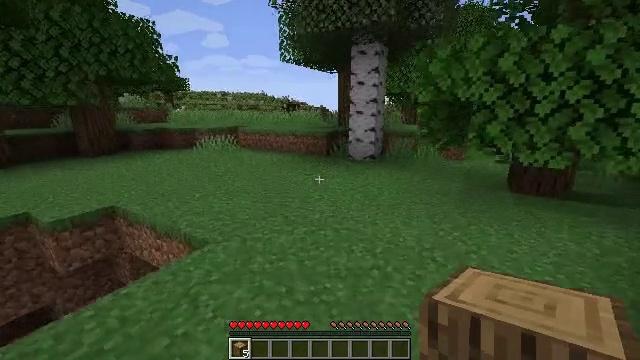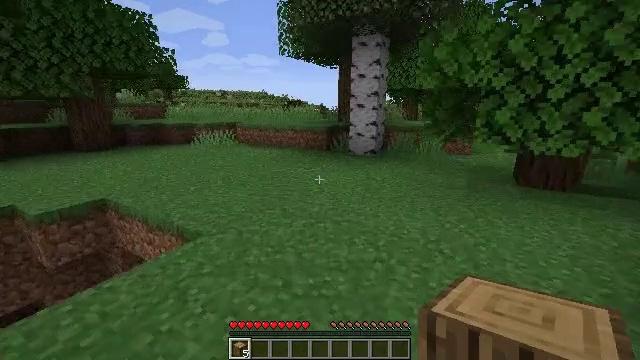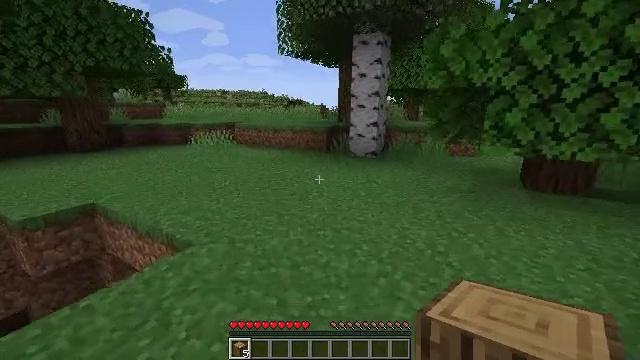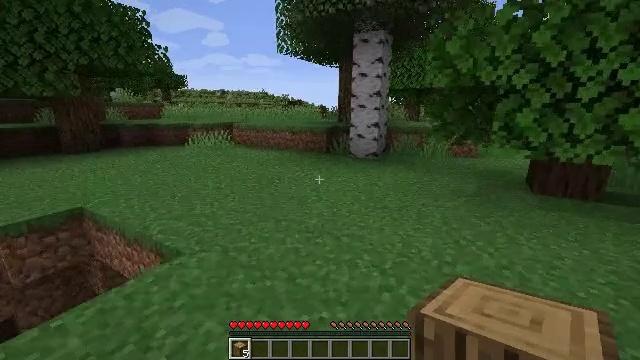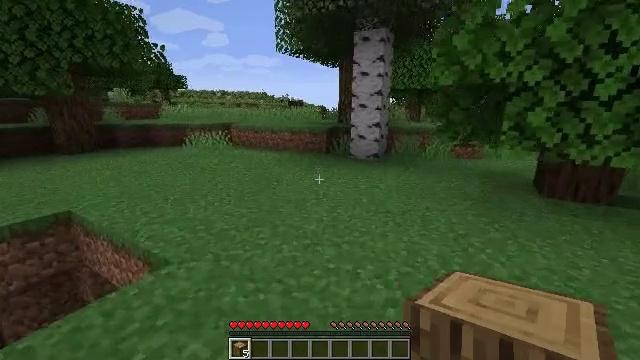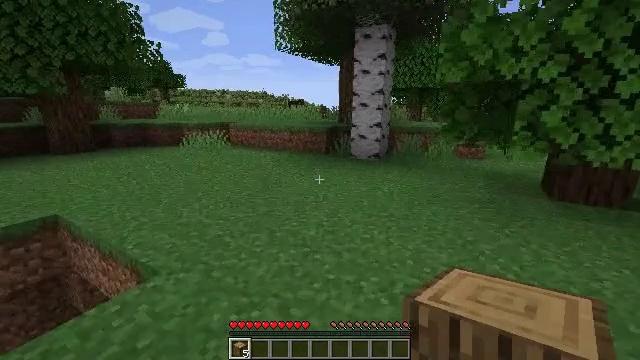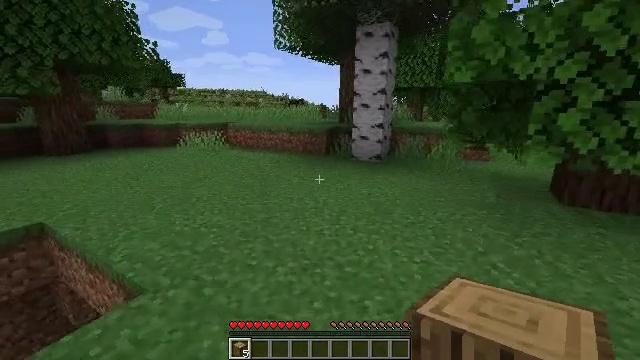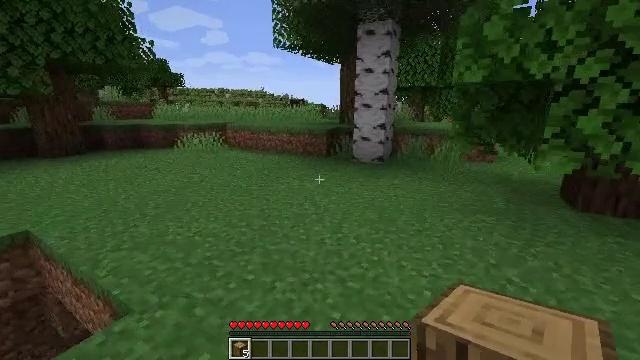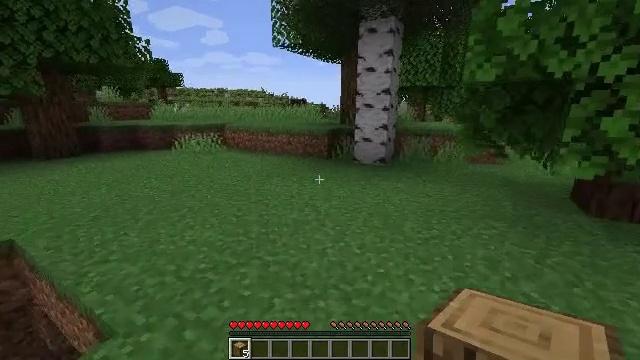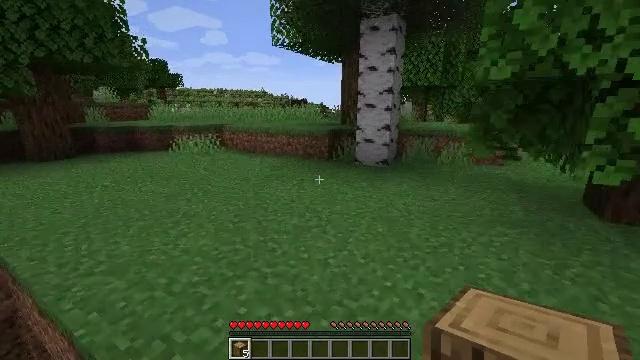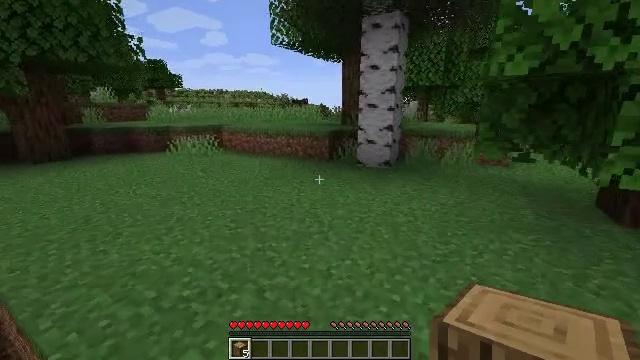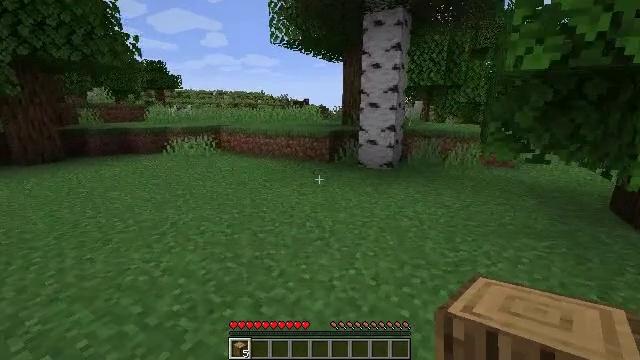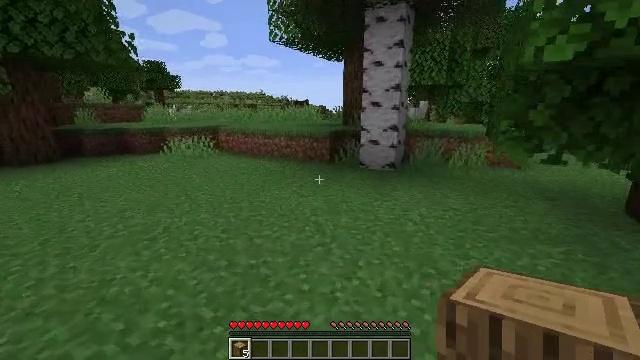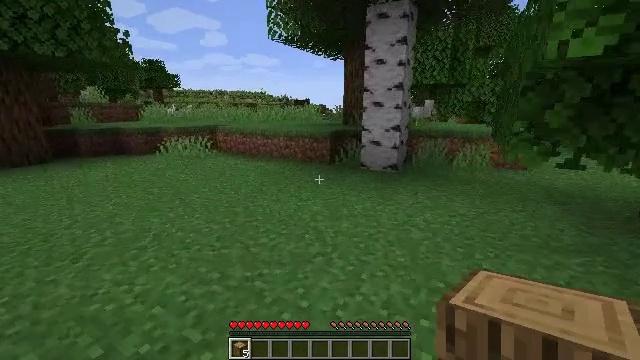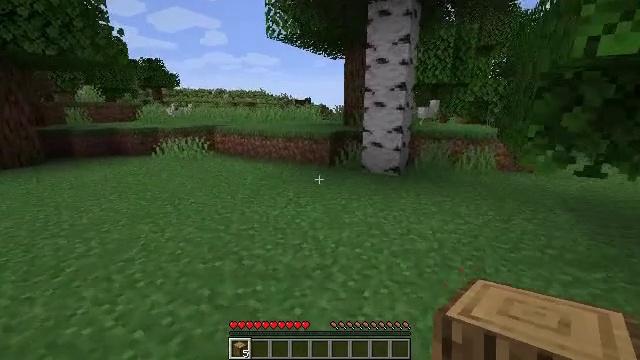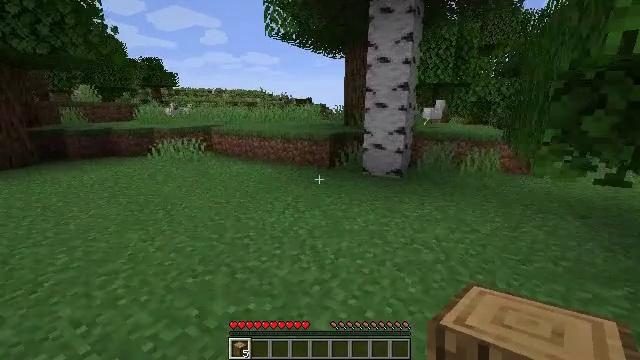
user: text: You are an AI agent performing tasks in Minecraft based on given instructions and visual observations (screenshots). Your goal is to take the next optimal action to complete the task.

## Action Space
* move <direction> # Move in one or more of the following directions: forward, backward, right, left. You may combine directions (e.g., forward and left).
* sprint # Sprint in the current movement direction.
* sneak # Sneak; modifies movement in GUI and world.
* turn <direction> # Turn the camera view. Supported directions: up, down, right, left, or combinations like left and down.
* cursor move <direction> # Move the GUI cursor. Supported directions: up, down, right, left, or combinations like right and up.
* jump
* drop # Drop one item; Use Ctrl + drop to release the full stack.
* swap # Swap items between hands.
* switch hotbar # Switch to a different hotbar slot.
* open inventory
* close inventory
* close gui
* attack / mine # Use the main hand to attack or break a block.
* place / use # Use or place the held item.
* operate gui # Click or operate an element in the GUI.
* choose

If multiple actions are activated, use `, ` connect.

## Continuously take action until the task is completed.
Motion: motion action
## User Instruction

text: Break oak leaves from the trees.
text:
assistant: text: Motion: move forward
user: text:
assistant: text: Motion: move forward
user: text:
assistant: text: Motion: move forward
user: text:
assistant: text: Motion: move forward
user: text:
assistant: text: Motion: move forward
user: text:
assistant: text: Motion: move forward
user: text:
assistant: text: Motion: move forward
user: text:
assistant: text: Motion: move forward
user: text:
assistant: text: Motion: move forward
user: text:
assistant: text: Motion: move forward
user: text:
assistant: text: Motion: move forward
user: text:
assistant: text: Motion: move forward
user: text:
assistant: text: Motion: move forward
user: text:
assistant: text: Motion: move forward
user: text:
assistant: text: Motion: move forward
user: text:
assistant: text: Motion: move forward
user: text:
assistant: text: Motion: move forward, turn left
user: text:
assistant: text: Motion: move forward, turn left and up
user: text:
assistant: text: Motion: move forward, turn left
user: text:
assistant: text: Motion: move forward
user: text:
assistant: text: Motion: move forward
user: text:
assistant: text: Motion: move forward
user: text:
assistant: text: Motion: move forward
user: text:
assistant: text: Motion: move forward
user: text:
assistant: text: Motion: move forward
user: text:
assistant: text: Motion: move forward
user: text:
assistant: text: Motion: move forward
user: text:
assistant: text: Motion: move forward
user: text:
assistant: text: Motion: move forward
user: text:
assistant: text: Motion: move forward